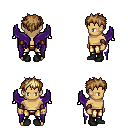
a pixel art fantasy rpg character, male body template, human, tanned skin, purple wings, gold greaves, blonde bedhead hairstyle, cloth bracers, black shoes, four views (front, back, left, right), 2x2 character sprite sheet, small pixel art, hard edges, no anti-aliasing